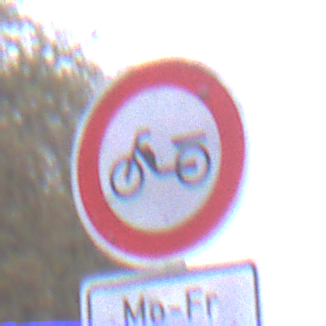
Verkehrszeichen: VerbotMofas
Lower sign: ZeitangabenMitBeschraenkungAufWochentage2
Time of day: SunriseSunset
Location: Outdoor (Urban)
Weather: PartlyCloudy
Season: NotSpecified
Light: Natural